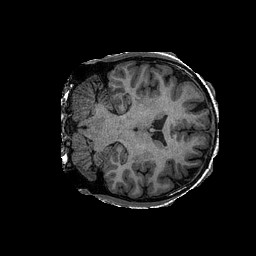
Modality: T1w
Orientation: coronal
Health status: ill
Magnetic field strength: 3 T